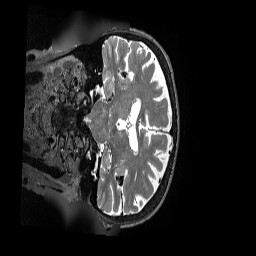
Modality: T2w
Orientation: coronal
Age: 90
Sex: male